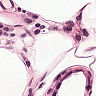
Metastatic tissue present: no